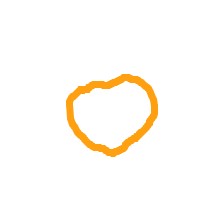
Shape: circle